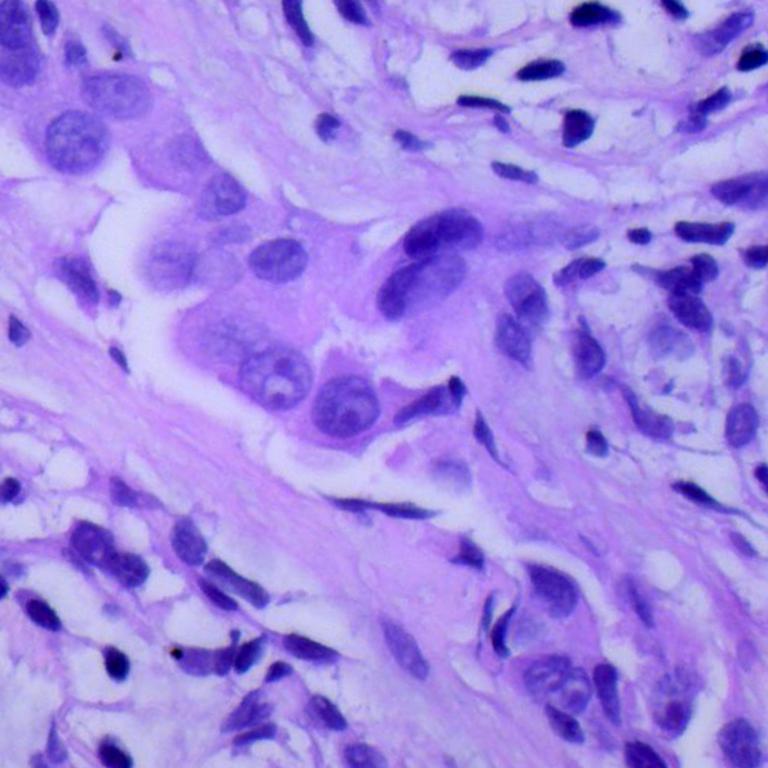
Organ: lung
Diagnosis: adenocarcinomas